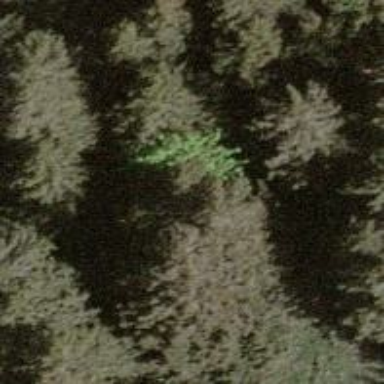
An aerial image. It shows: Single tag "natural: tree."